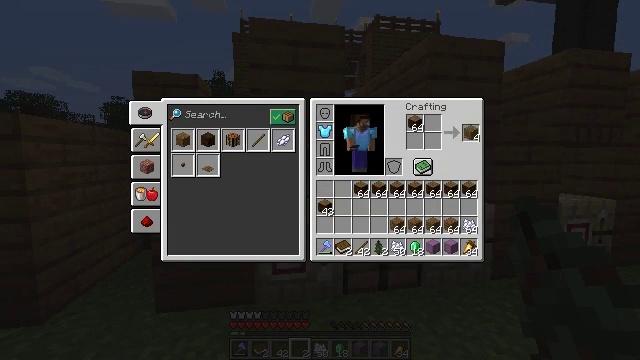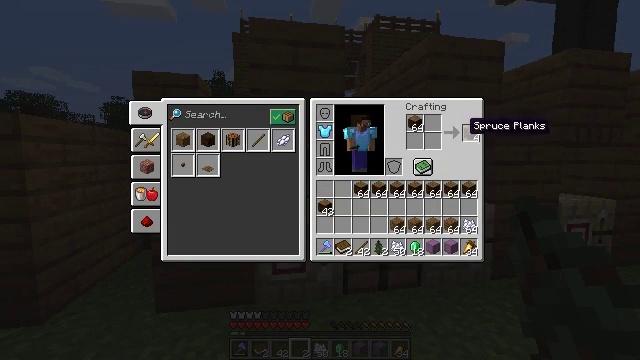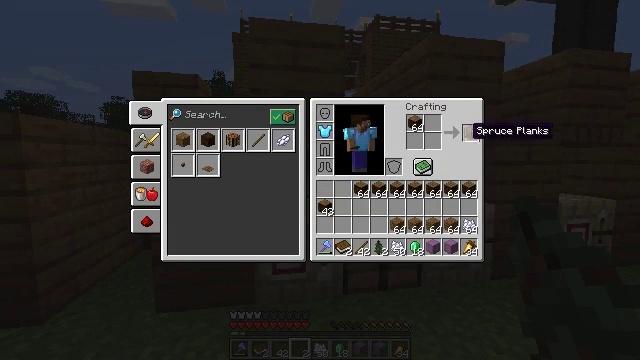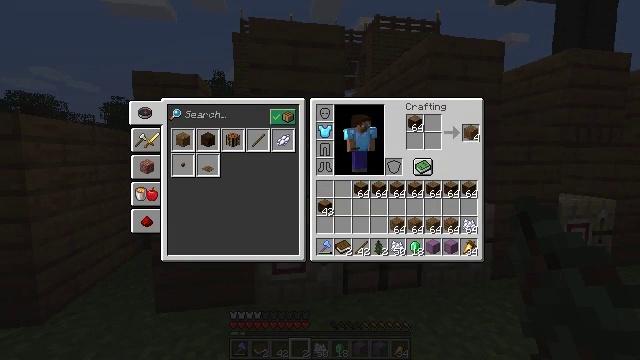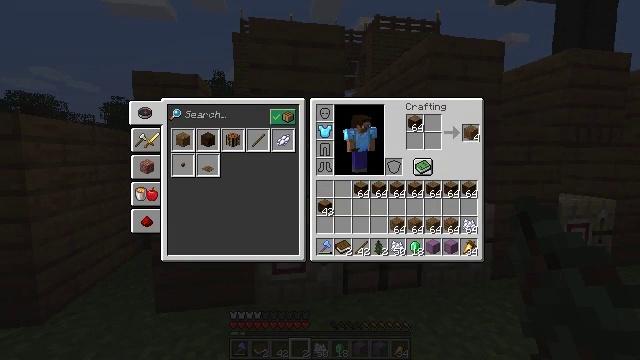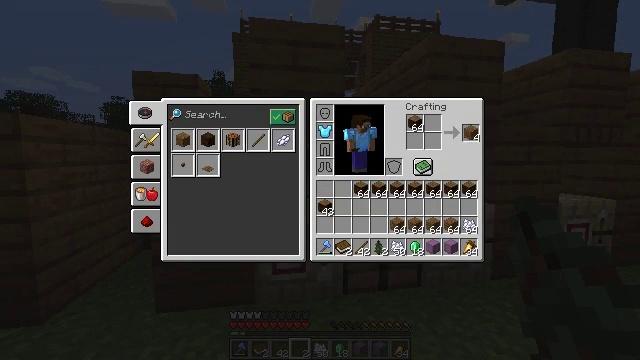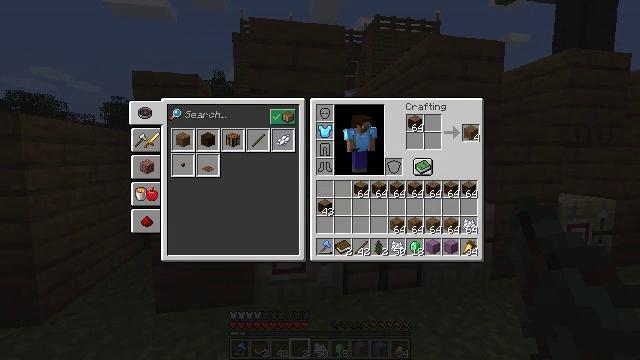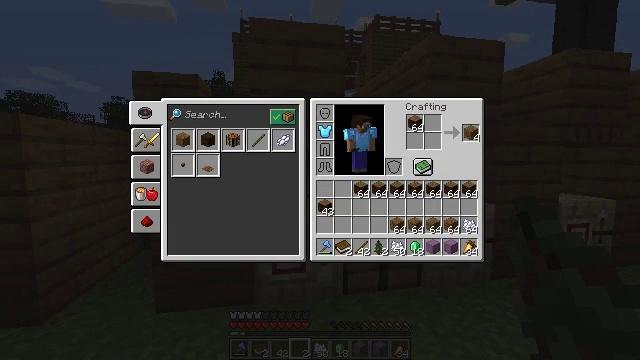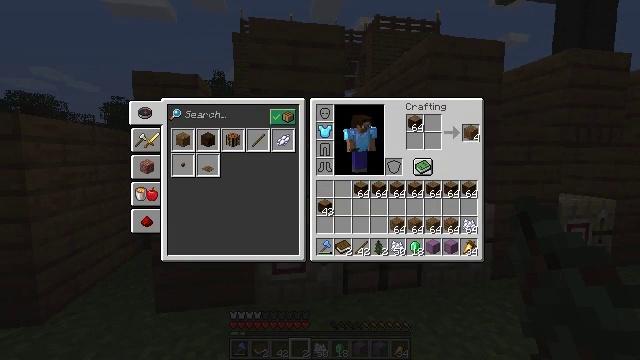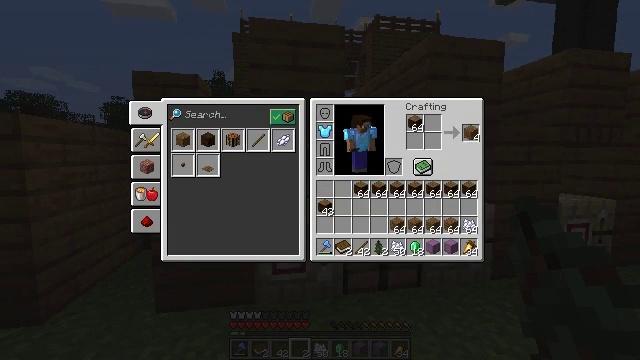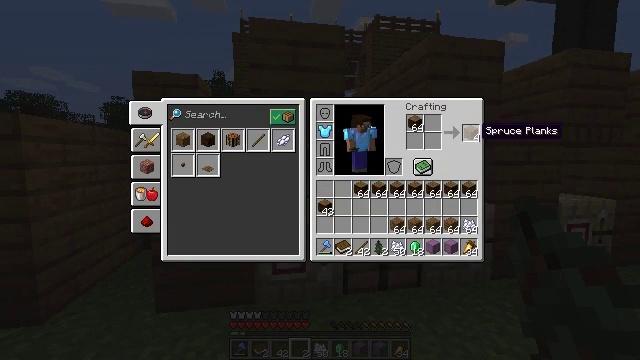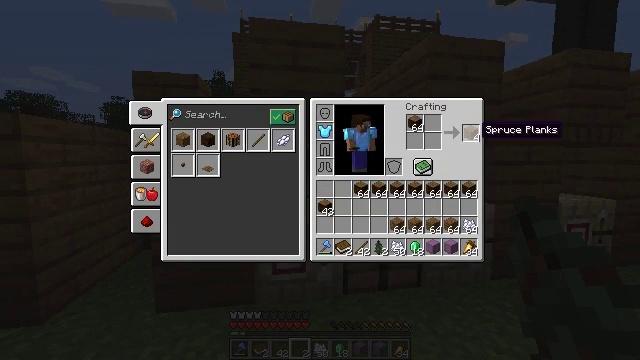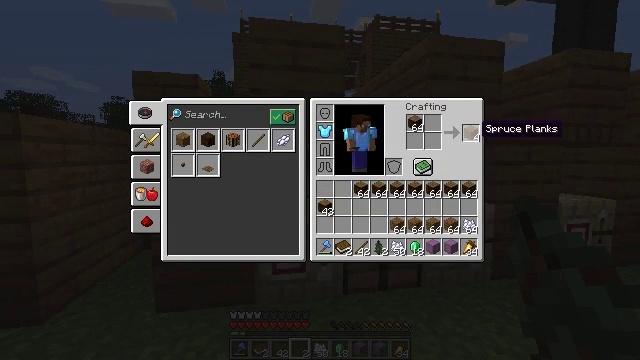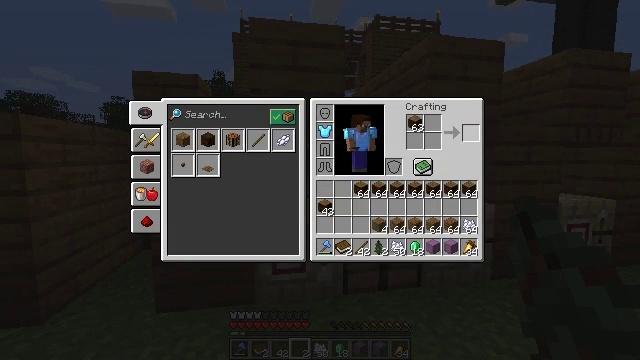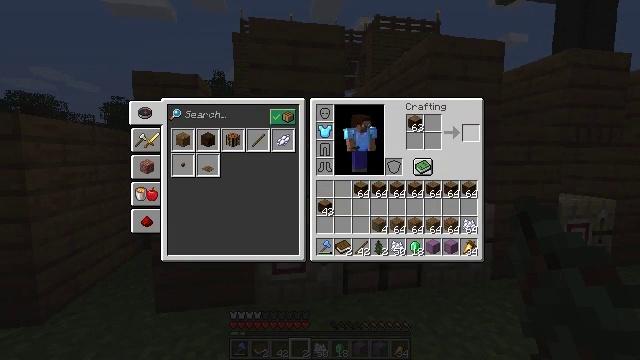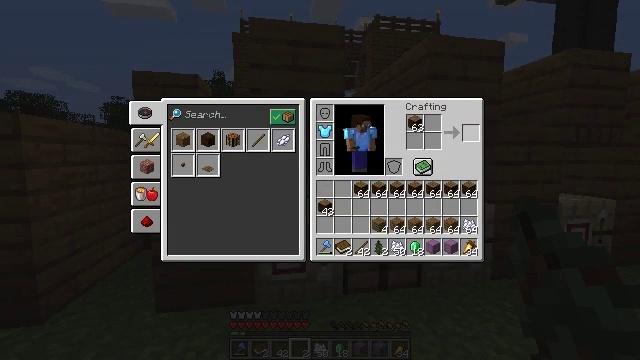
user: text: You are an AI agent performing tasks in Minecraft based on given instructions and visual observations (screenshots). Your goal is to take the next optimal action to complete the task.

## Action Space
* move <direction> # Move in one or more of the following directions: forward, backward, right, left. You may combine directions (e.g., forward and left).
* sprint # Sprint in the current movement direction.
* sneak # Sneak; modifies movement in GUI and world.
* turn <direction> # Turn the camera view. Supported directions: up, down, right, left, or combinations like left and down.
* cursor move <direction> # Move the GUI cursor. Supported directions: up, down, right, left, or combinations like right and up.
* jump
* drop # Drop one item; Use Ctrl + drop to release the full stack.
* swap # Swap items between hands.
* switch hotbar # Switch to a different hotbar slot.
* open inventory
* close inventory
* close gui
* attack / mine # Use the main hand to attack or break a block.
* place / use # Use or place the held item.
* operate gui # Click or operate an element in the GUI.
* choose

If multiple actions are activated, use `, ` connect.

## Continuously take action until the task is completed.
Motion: motion action
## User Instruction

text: Turn spruce logs into planks through crafting.
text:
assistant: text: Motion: sneak, cursor move right
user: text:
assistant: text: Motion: sneak
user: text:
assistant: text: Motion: sneak
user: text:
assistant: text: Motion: sneak
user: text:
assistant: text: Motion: sneak
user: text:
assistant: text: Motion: sneak
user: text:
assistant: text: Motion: sneak
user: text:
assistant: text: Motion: sneak
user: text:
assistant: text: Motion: sneak
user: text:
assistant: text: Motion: sneak
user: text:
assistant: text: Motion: sneak
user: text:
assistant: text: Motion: sneak
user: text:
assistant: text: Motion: sneak, operate gui
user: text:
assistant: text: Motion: sneak, operate gui
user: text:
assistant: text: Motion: sneak, operate gui
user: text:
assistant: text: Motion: sneak
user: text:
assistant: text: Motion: sneak, cursor move left
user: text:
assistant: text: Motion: sneak